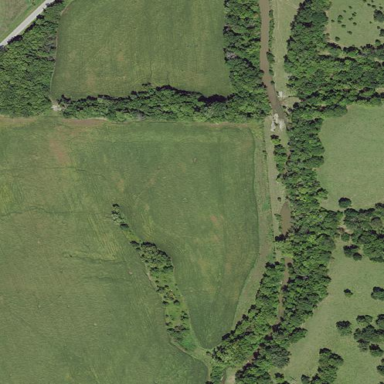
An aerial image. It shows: Beautiful woodland area.